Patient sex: M
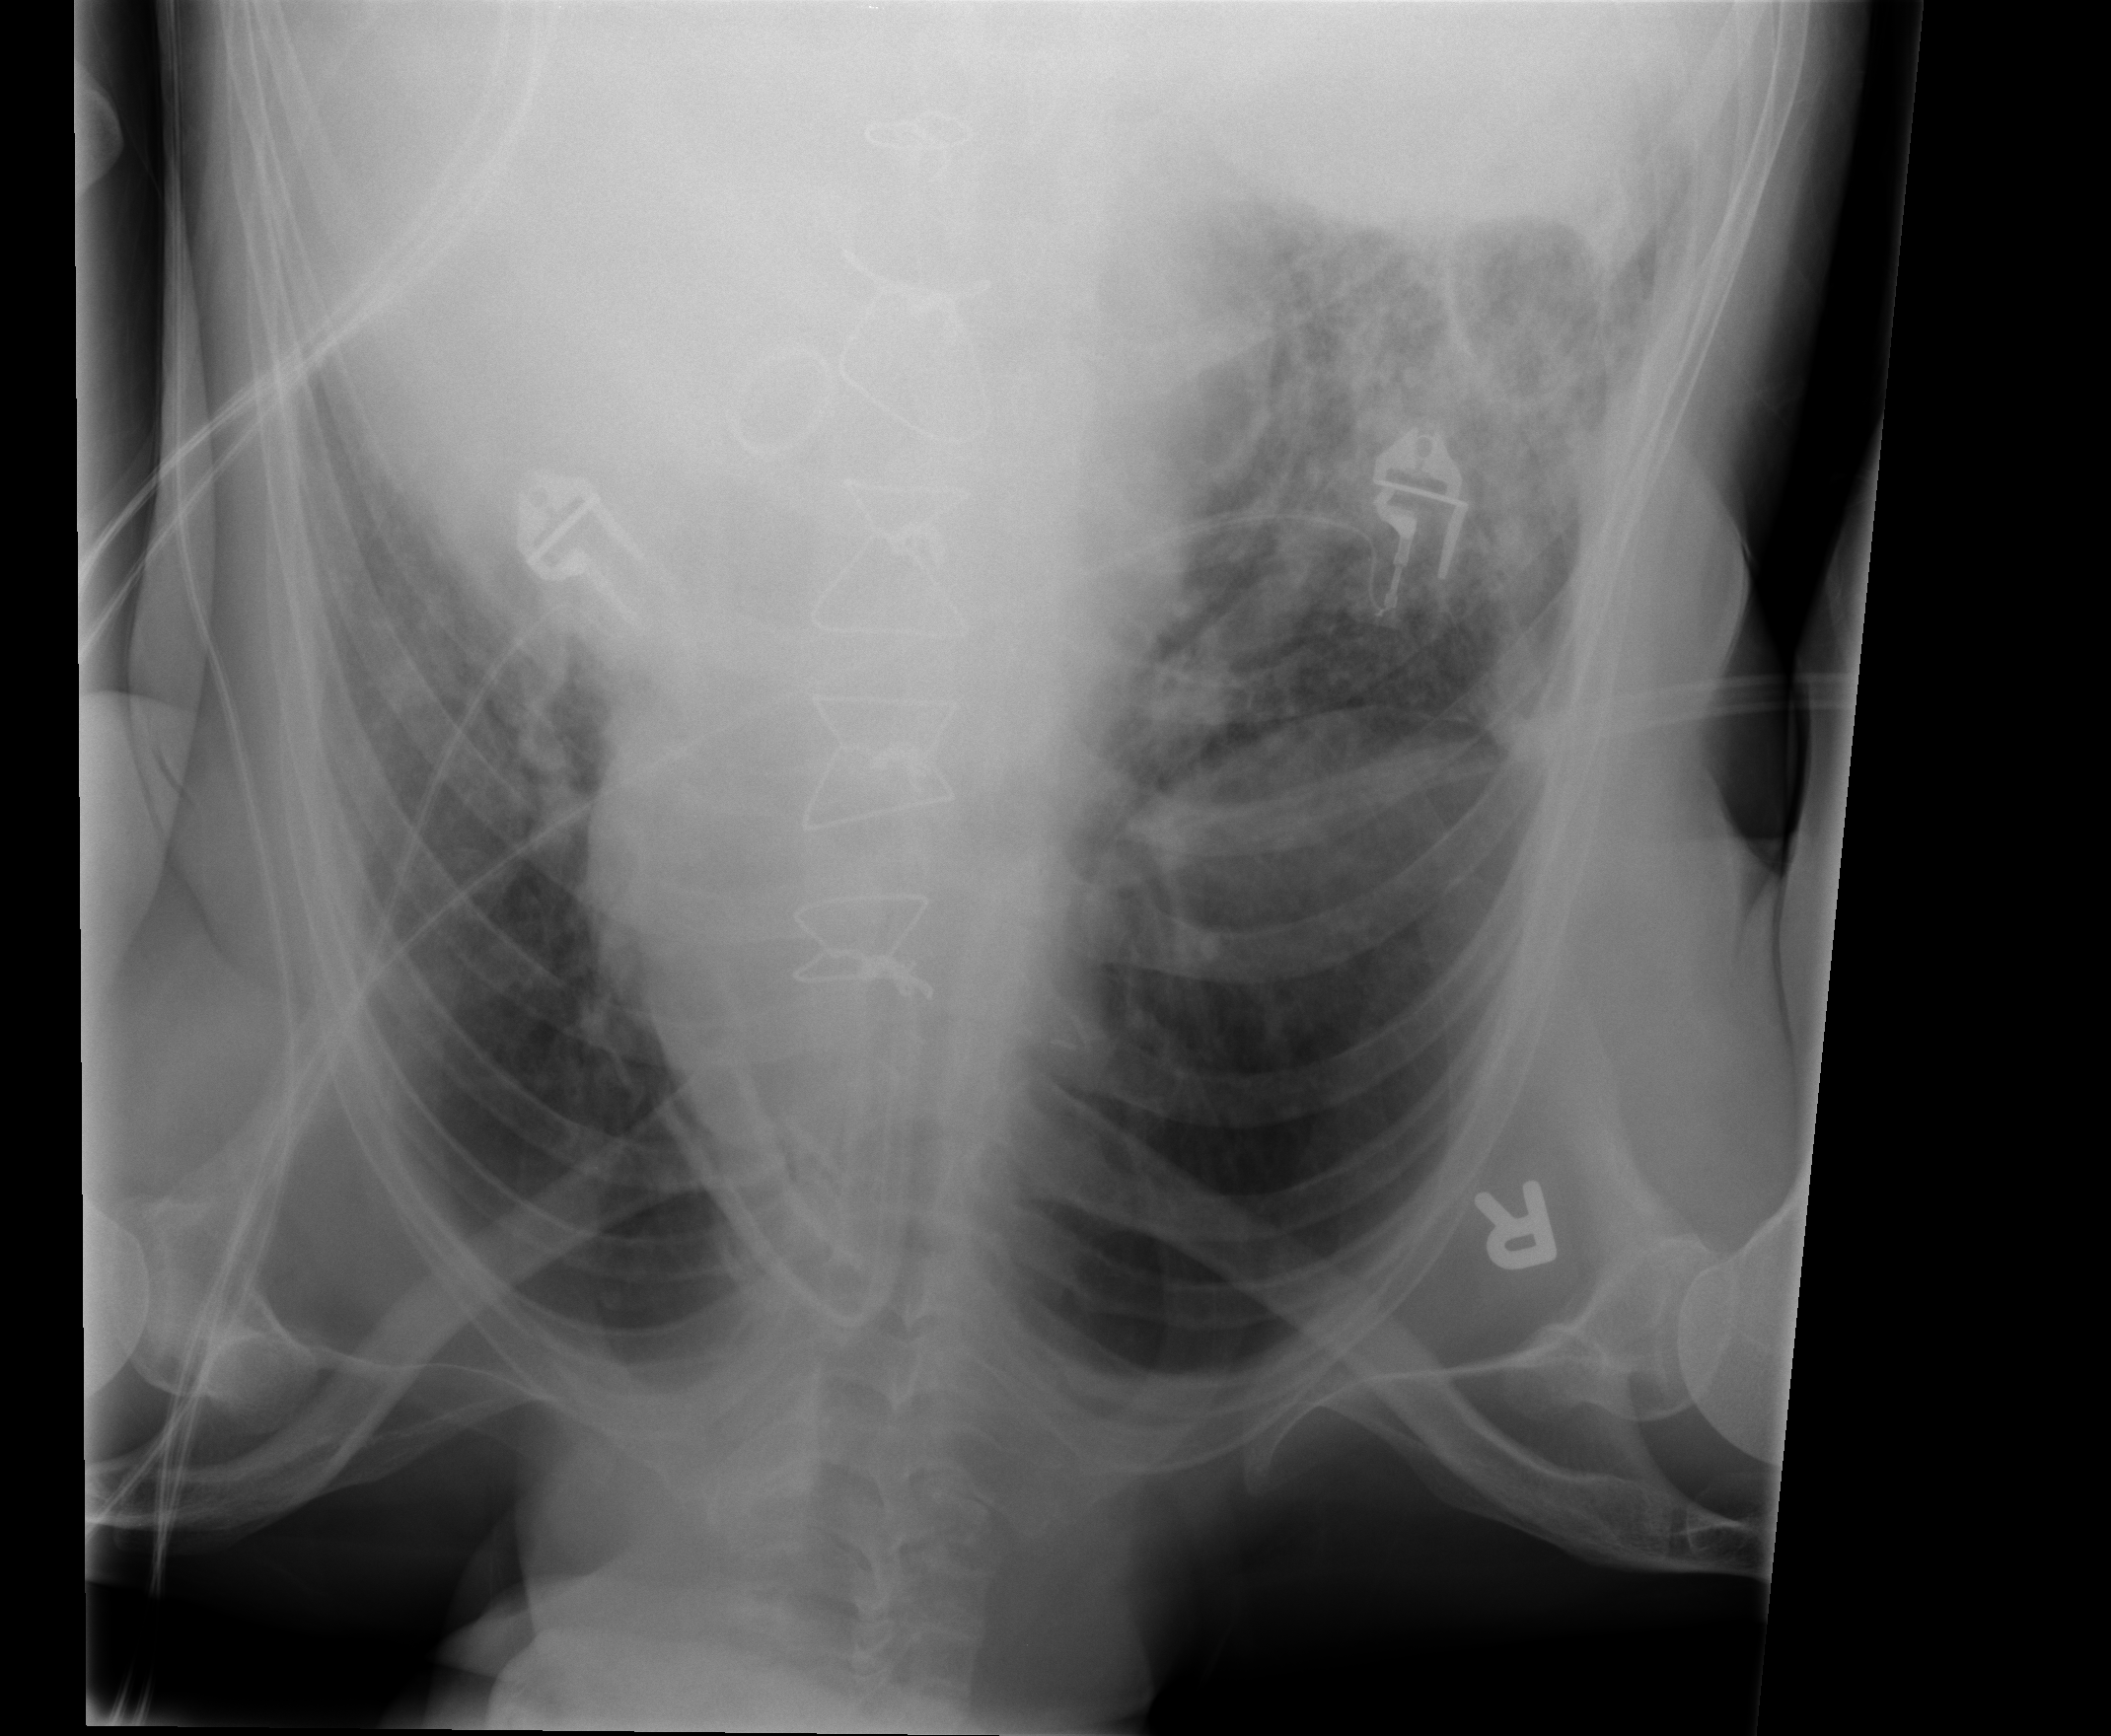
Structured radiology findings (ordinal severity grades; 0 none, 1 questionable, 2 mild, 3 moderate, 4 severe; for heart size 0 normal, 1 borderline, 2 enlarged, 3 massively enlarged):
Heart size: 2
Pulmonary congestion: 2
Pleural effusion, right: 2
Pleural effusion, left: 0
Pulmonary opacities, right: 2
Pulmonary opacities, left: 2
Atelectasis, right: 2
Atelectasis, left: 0